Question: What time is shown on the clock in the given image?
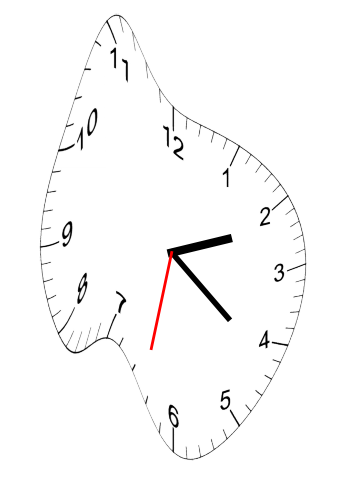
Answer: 02:21:32